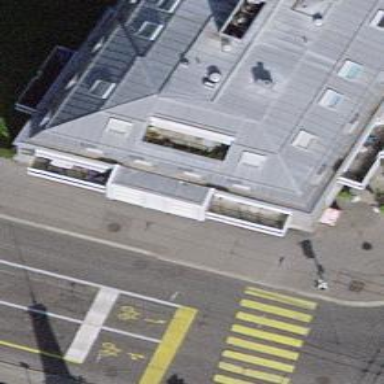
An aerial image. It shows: Restaurant.